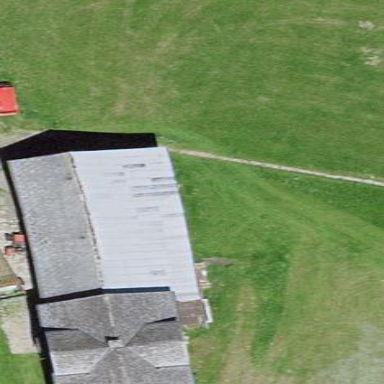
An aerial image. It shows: Gabled roof on farm auxiliary building.